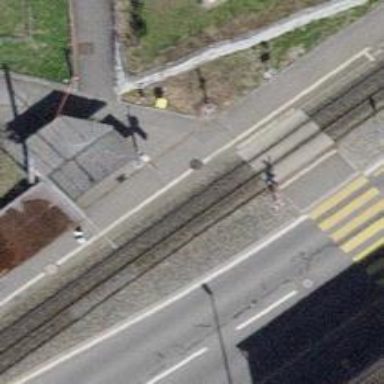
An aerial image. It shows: Public transport station located at railway halt.